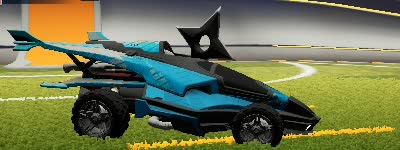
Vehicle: aftershock